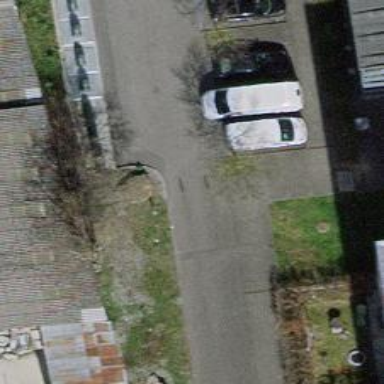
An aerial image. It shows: Bollard.